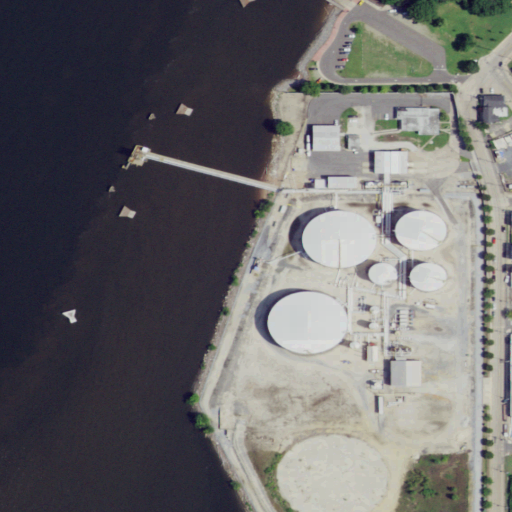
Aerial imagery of cape in New Jersey named Gloucester Point containing high intensity development, open water, medium intensity development, low intensity development, and open development